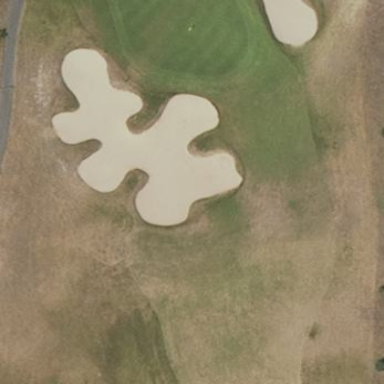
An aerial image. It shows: Golf fairway in the image.